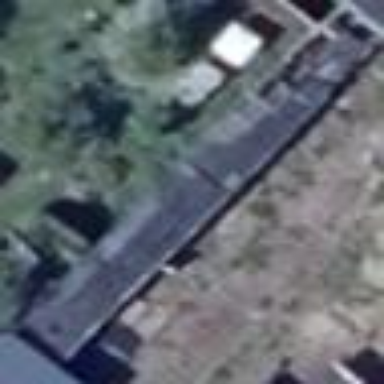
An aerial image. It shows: Shed building.